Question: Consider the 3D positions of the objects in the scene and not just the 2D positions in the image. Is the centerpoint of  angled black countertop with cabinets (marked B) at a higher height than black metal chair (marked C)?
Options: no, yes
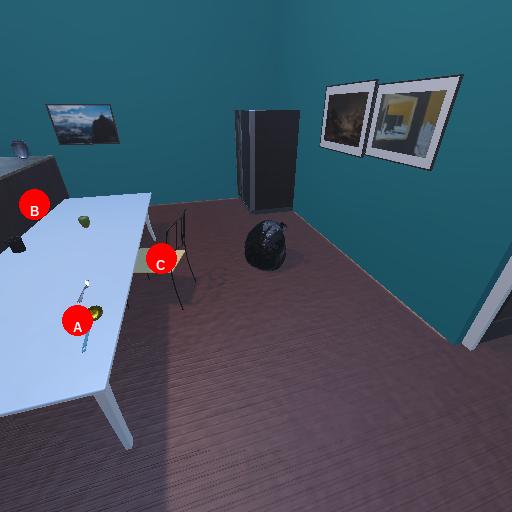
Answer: no